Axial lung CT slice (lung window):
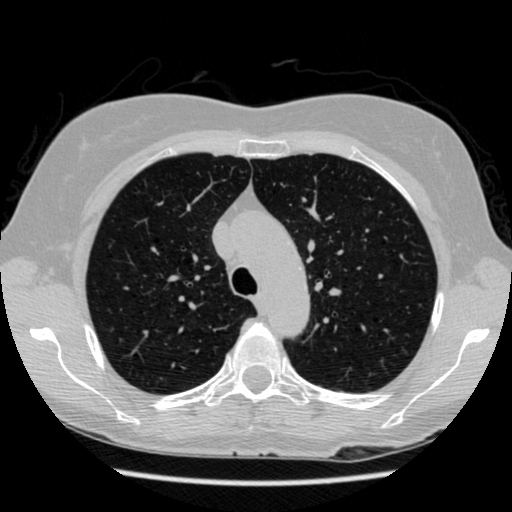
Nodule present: no